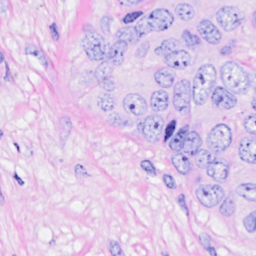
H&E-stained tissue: Breast